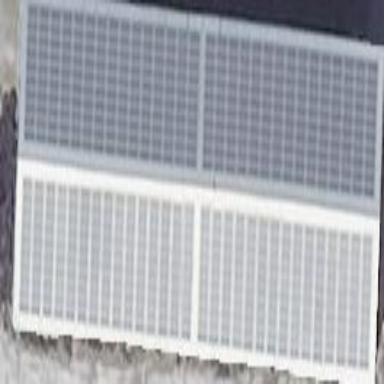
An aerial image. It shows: Building equipped with small solar photovoltaic panel for generating electricity.